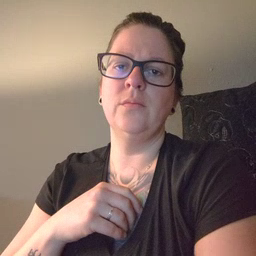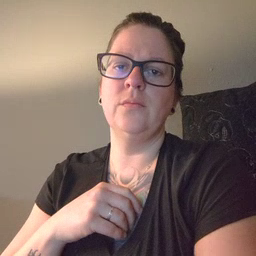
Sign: into